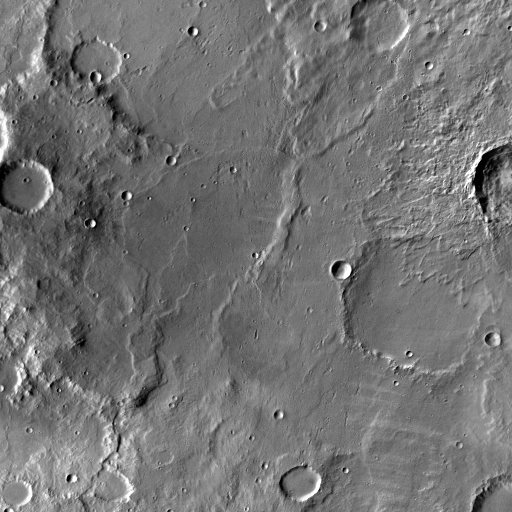
Crater classes present: Background, Other, Layered, Buried, Secondary